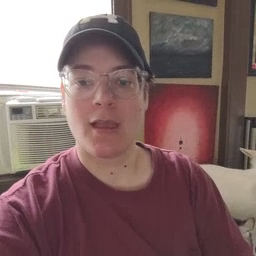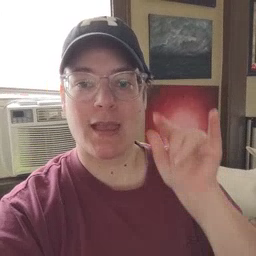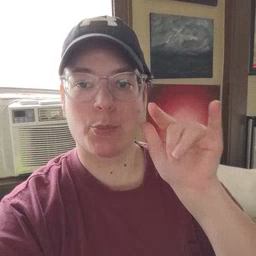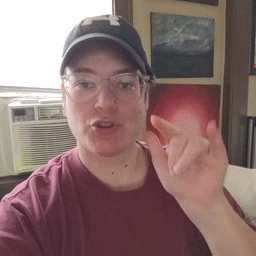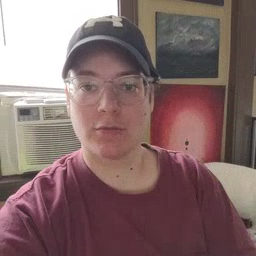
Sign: airplane